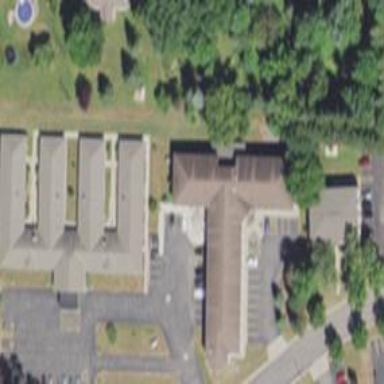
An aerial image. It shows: Nursing home.